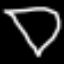
Label: diamond